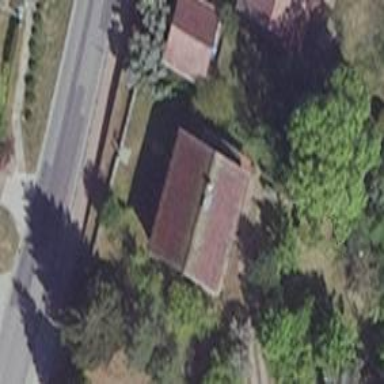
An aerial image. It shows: Residential building.